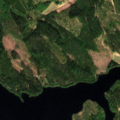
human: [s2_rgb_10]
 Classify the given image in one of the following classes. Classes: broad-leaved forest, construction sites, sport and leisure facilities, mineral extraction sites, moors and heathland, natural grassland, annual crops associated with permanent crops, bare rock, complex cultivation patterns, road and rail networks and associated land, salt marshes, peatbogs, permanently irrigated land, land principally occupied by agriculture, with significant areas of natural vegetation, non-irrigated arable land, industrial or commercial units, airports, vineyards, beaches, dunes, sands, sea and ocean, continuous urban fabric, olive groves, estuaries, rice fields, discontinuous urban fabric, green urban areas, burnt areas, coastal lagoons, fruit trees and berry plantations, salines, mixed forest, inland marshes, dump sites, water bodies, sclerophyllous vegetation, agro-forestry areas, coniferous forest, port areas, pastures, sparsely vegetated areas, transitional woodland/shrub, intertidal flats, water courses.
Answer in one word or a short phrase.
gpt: coniferous forest, mixed forest, water bodies